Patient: sex M, age 35
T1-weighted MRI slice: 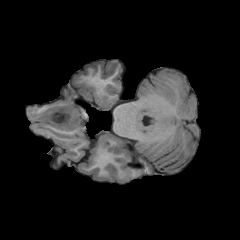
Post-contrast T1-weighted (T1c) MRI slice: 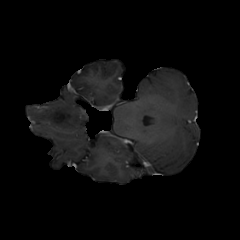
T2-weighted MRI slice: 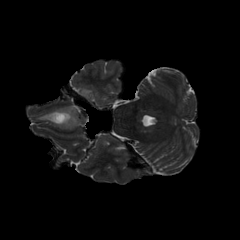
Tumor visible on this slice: yes
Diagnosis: Astrocytoma, IDH-mutant
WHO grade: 3